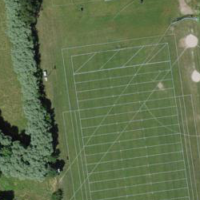
EUNIS habitat code: 53
Species observed at this site:
Ampedus sanguineus